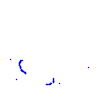
Particle: proton